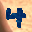
Label: 4